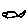
Label: fish